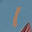
Label: 1